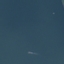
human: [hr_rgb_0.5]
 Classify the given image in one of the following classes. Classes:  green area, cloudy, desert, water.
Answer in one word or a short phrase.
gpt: water